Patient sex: M
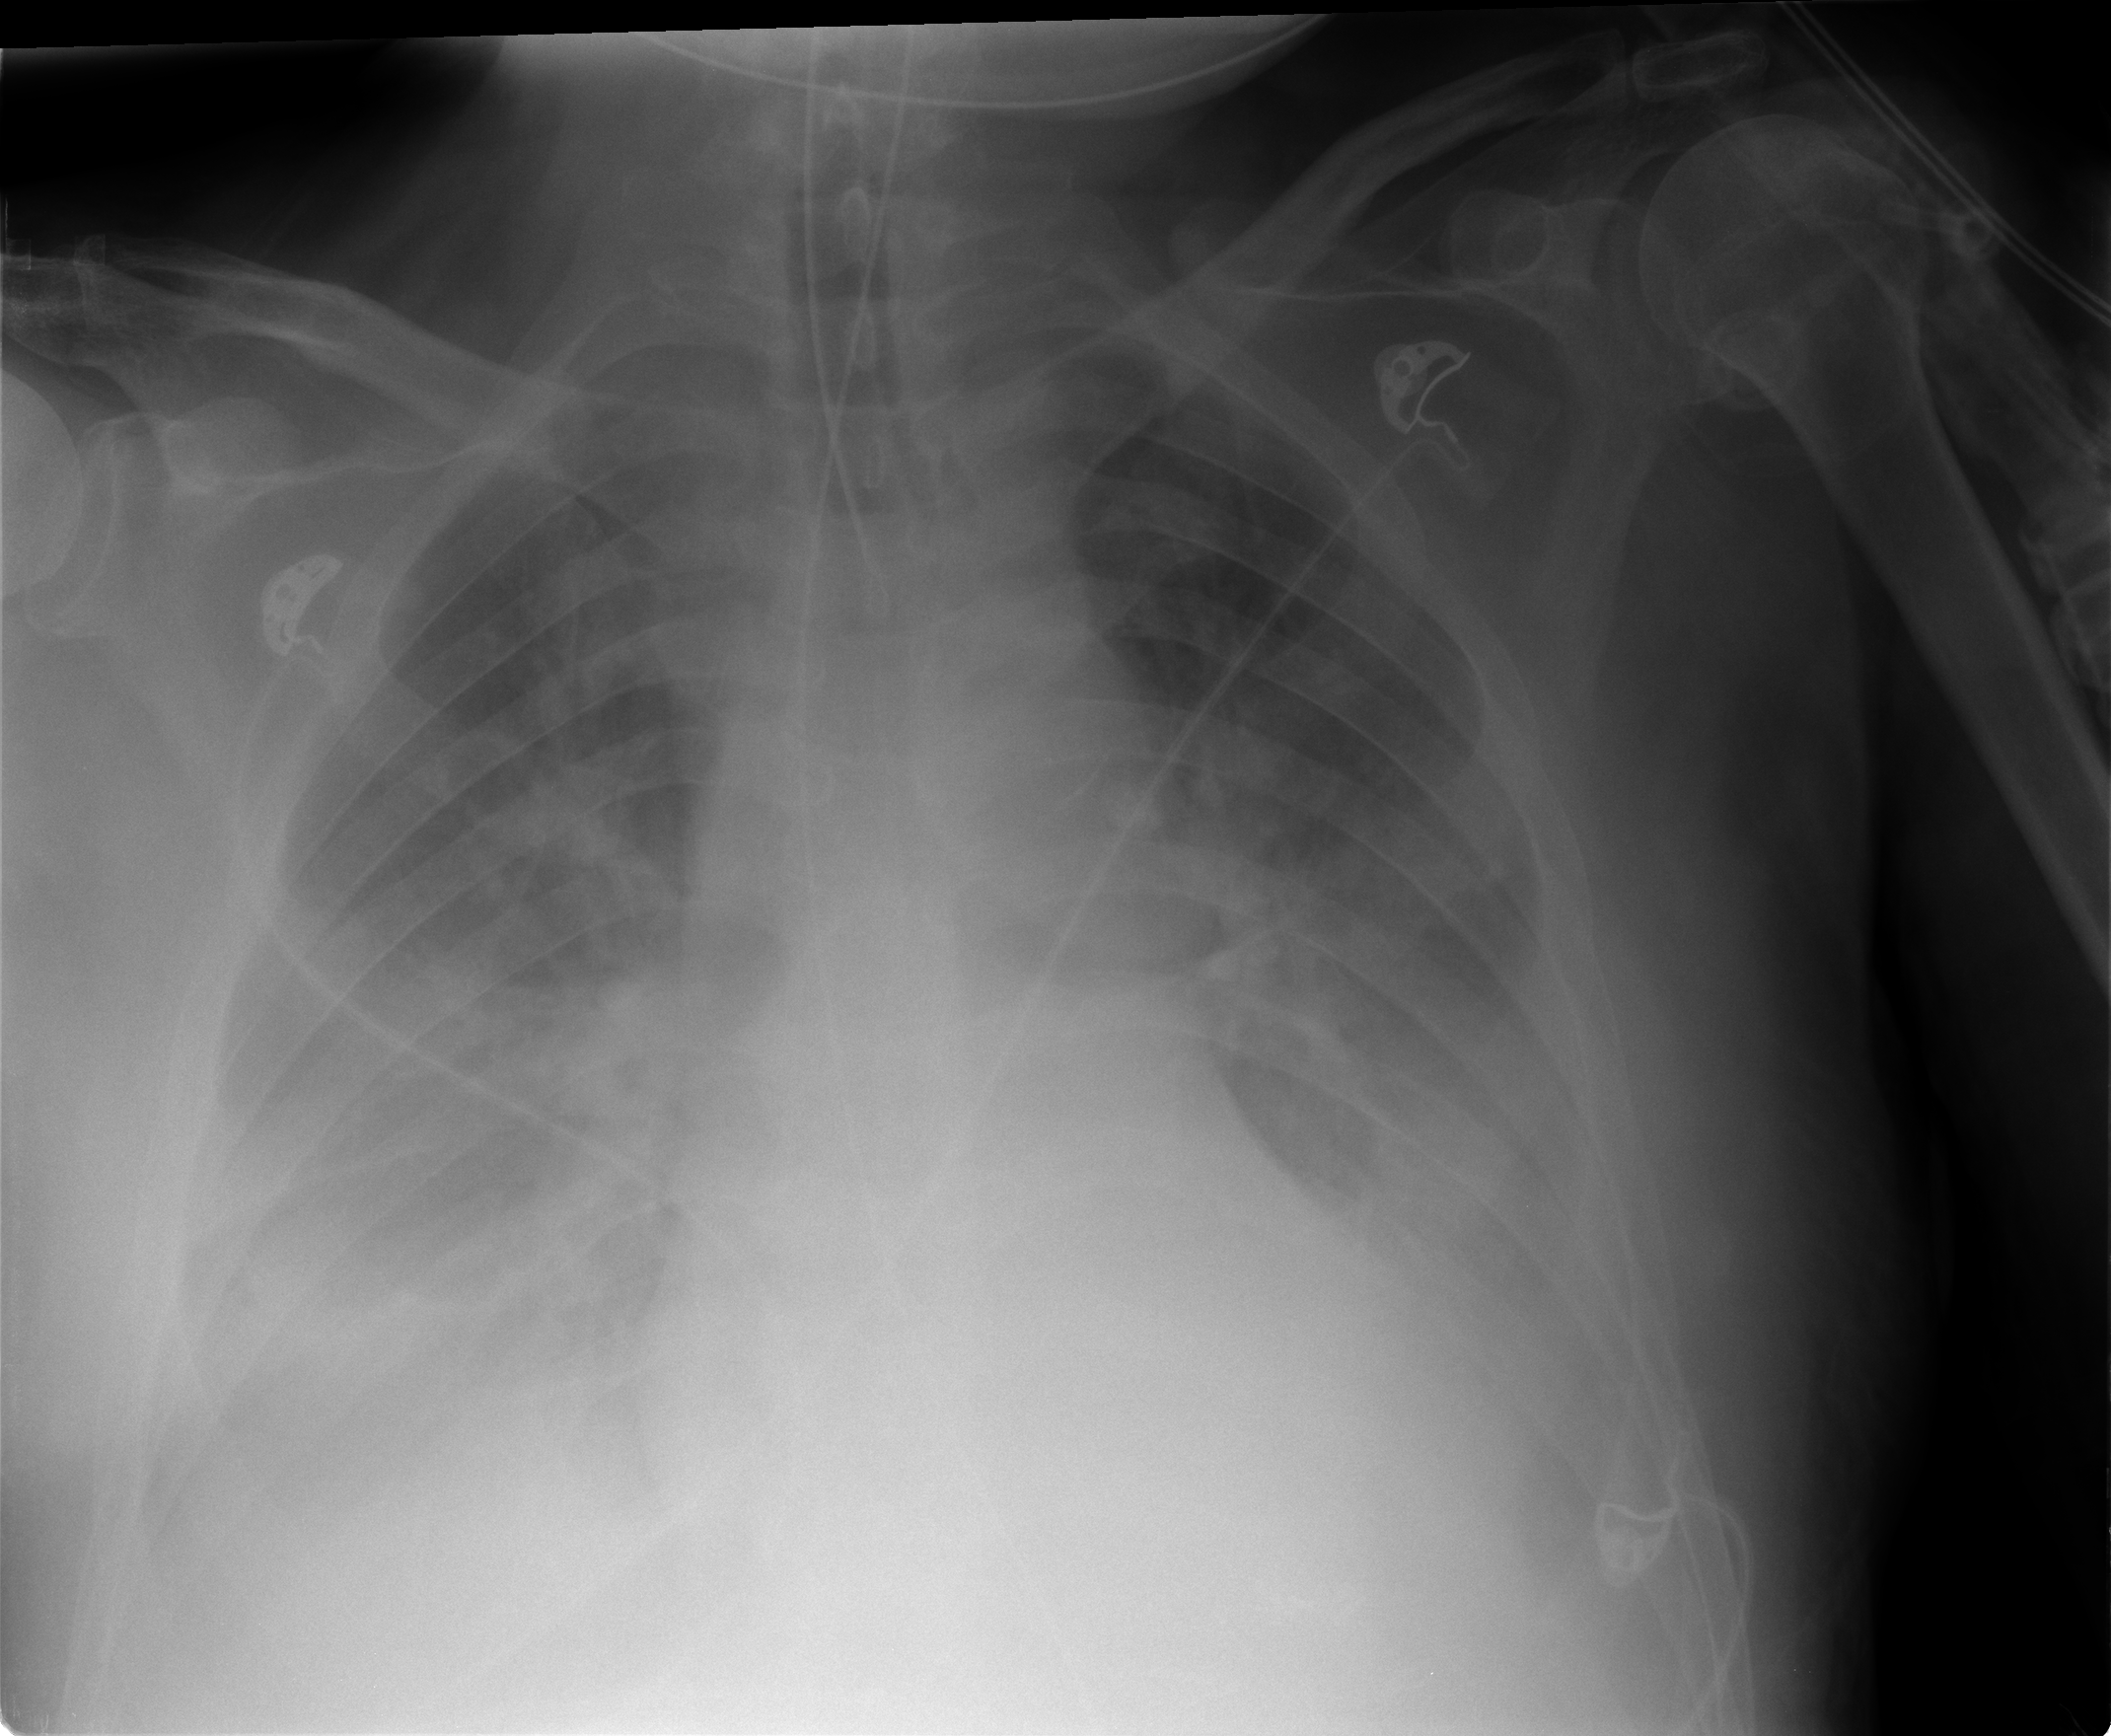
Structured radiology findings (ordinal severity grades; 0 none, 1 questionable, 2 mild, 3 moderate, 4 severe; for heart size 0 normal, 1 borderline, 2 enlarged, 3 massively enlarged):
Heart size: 2
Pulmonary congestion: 2
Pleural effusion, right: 3
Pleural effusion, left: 2
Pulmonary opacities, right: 3
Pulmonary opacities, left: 2
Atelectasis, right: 3
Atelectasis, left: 3